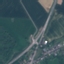
Land use / land cover class: Highway